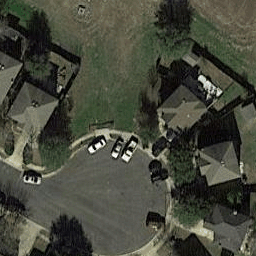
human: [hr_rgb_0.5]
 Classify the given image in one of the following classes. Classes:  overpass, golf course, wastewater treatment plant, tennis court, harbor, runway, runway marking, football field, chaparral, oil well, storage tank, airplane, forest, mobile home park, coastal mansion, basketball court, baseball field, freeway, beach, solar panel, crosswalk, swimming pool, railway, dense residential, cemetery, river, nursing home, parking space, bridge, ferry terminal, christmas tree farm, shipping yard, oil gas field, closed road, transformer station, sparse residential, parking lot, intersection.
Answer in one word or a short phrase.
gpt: closed road